The image is an STFT spectrogram (time versus frequency) of a rolling-element bearing's vibration signal. What is the most likely bearing condition (normal, inner_race, outer_race, ball)?
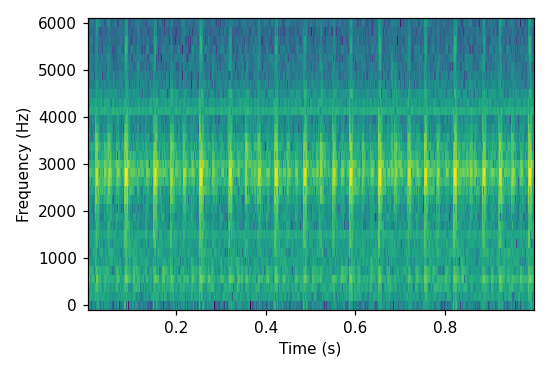
Answer: outer_race